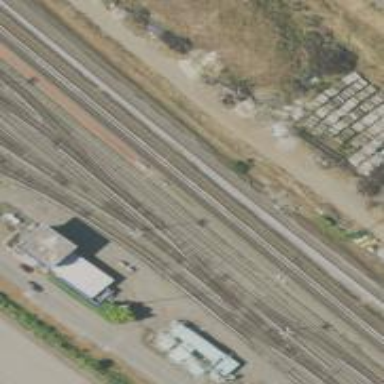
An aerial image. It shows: Electrified rail service yard.